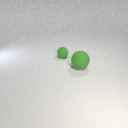
large green rubber sphere to the right of small green rubber sphere